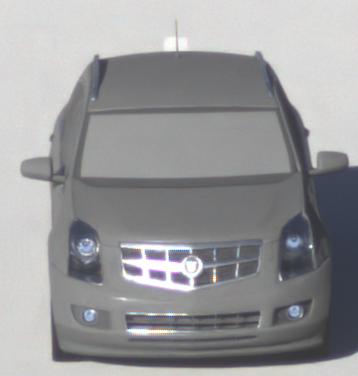
Make: Cadillac
Model: SRX 3.0 V6
Detailed model: SRX (II)
Model produced from: 2010/12
Model produced until: 2012/01
Doors: 5
Color: gray
Road condition: dry road
Daytime: sunrise or sunset
Contrast: medium contrast